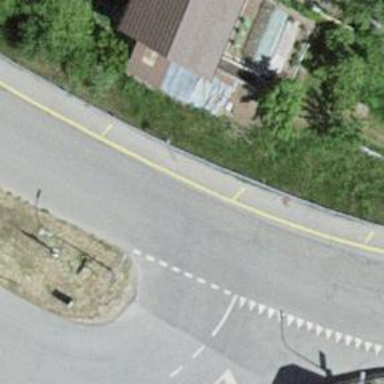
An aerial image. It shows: Zebra crossing on the road.